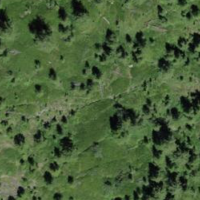
EUNIS habitat code: 26
Species observed at this site:
Lyrurus tetrix
Garrulus glandarius
Lagopus muta